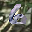
Label: 6